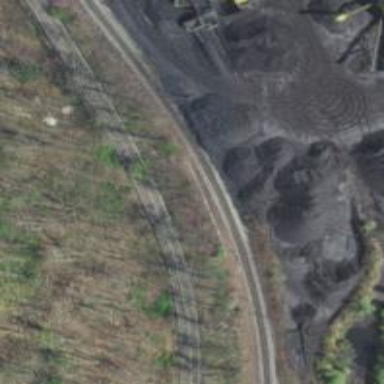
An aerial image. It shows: Railway track.